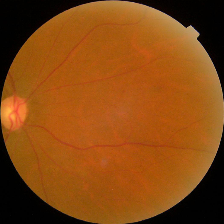
Diabetic retinopathy grade: No DR